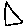
Label: triangle